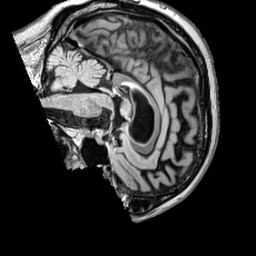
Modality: FLAIR
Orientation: sagittal
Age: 55
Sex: male
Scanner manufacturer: siemens
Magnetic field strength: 3 T
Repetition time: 5 s
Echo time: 0.387 s